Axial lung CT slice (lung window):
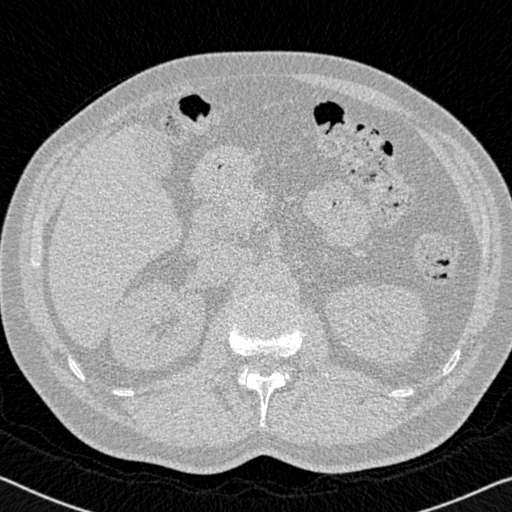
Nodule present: no